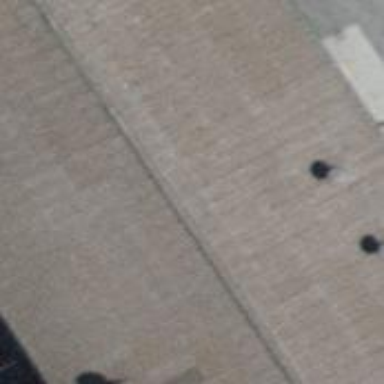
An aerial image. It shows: Barn.